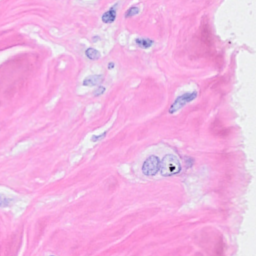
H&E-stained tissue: Breast